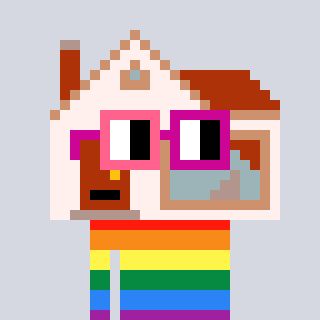
a pixel art character with square pink and red glasses, a house-shaped head and a purple-colored body on a cool background